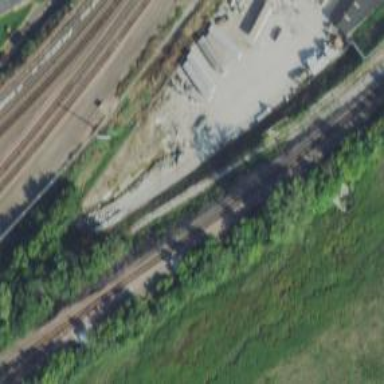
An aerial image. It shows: Railway signal.